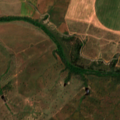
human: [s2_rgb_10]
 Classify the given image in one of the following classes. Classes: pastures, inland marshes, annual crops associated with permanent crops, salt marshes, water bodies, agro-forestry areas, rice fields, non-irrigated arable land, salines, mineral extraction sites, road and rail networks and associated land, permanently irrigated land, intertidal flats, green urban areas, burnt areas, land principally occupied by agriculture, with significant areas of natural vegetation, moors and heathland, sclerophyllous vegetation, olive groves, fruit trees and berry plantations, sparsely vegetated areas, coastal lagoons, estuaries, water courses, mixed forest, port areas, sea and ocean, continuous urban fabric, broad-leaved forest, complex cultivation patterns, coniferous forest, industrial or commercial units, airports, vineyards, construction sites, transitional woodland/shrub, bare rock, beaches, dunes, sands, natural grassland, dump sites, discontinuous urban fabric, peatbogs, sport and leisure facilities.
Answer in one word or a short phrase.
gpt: continuous urban fabric